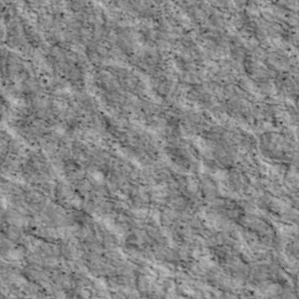
Label: non_frost